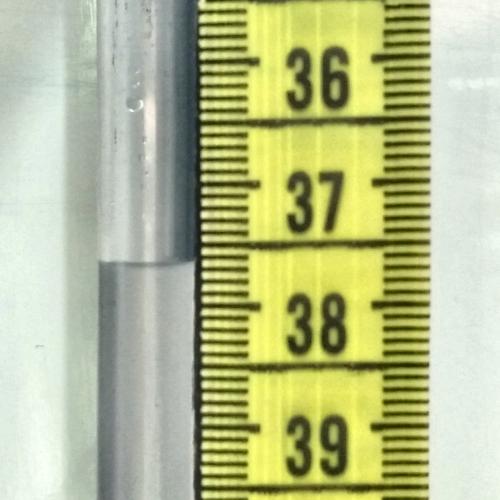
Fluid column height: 37.6 cm